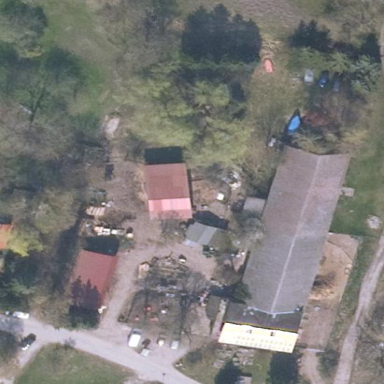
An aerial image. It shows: Farmyard area.